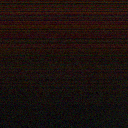
Screen state: off